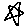
Label: star